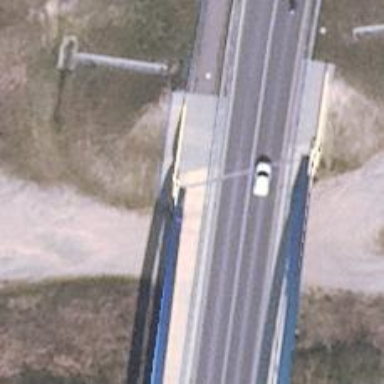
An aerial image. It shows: Path on bridge.